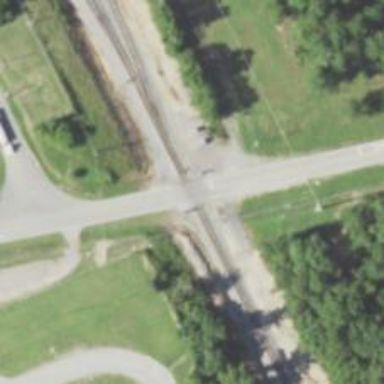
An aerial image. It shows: Level crossing on the railway with lights.